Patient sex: M
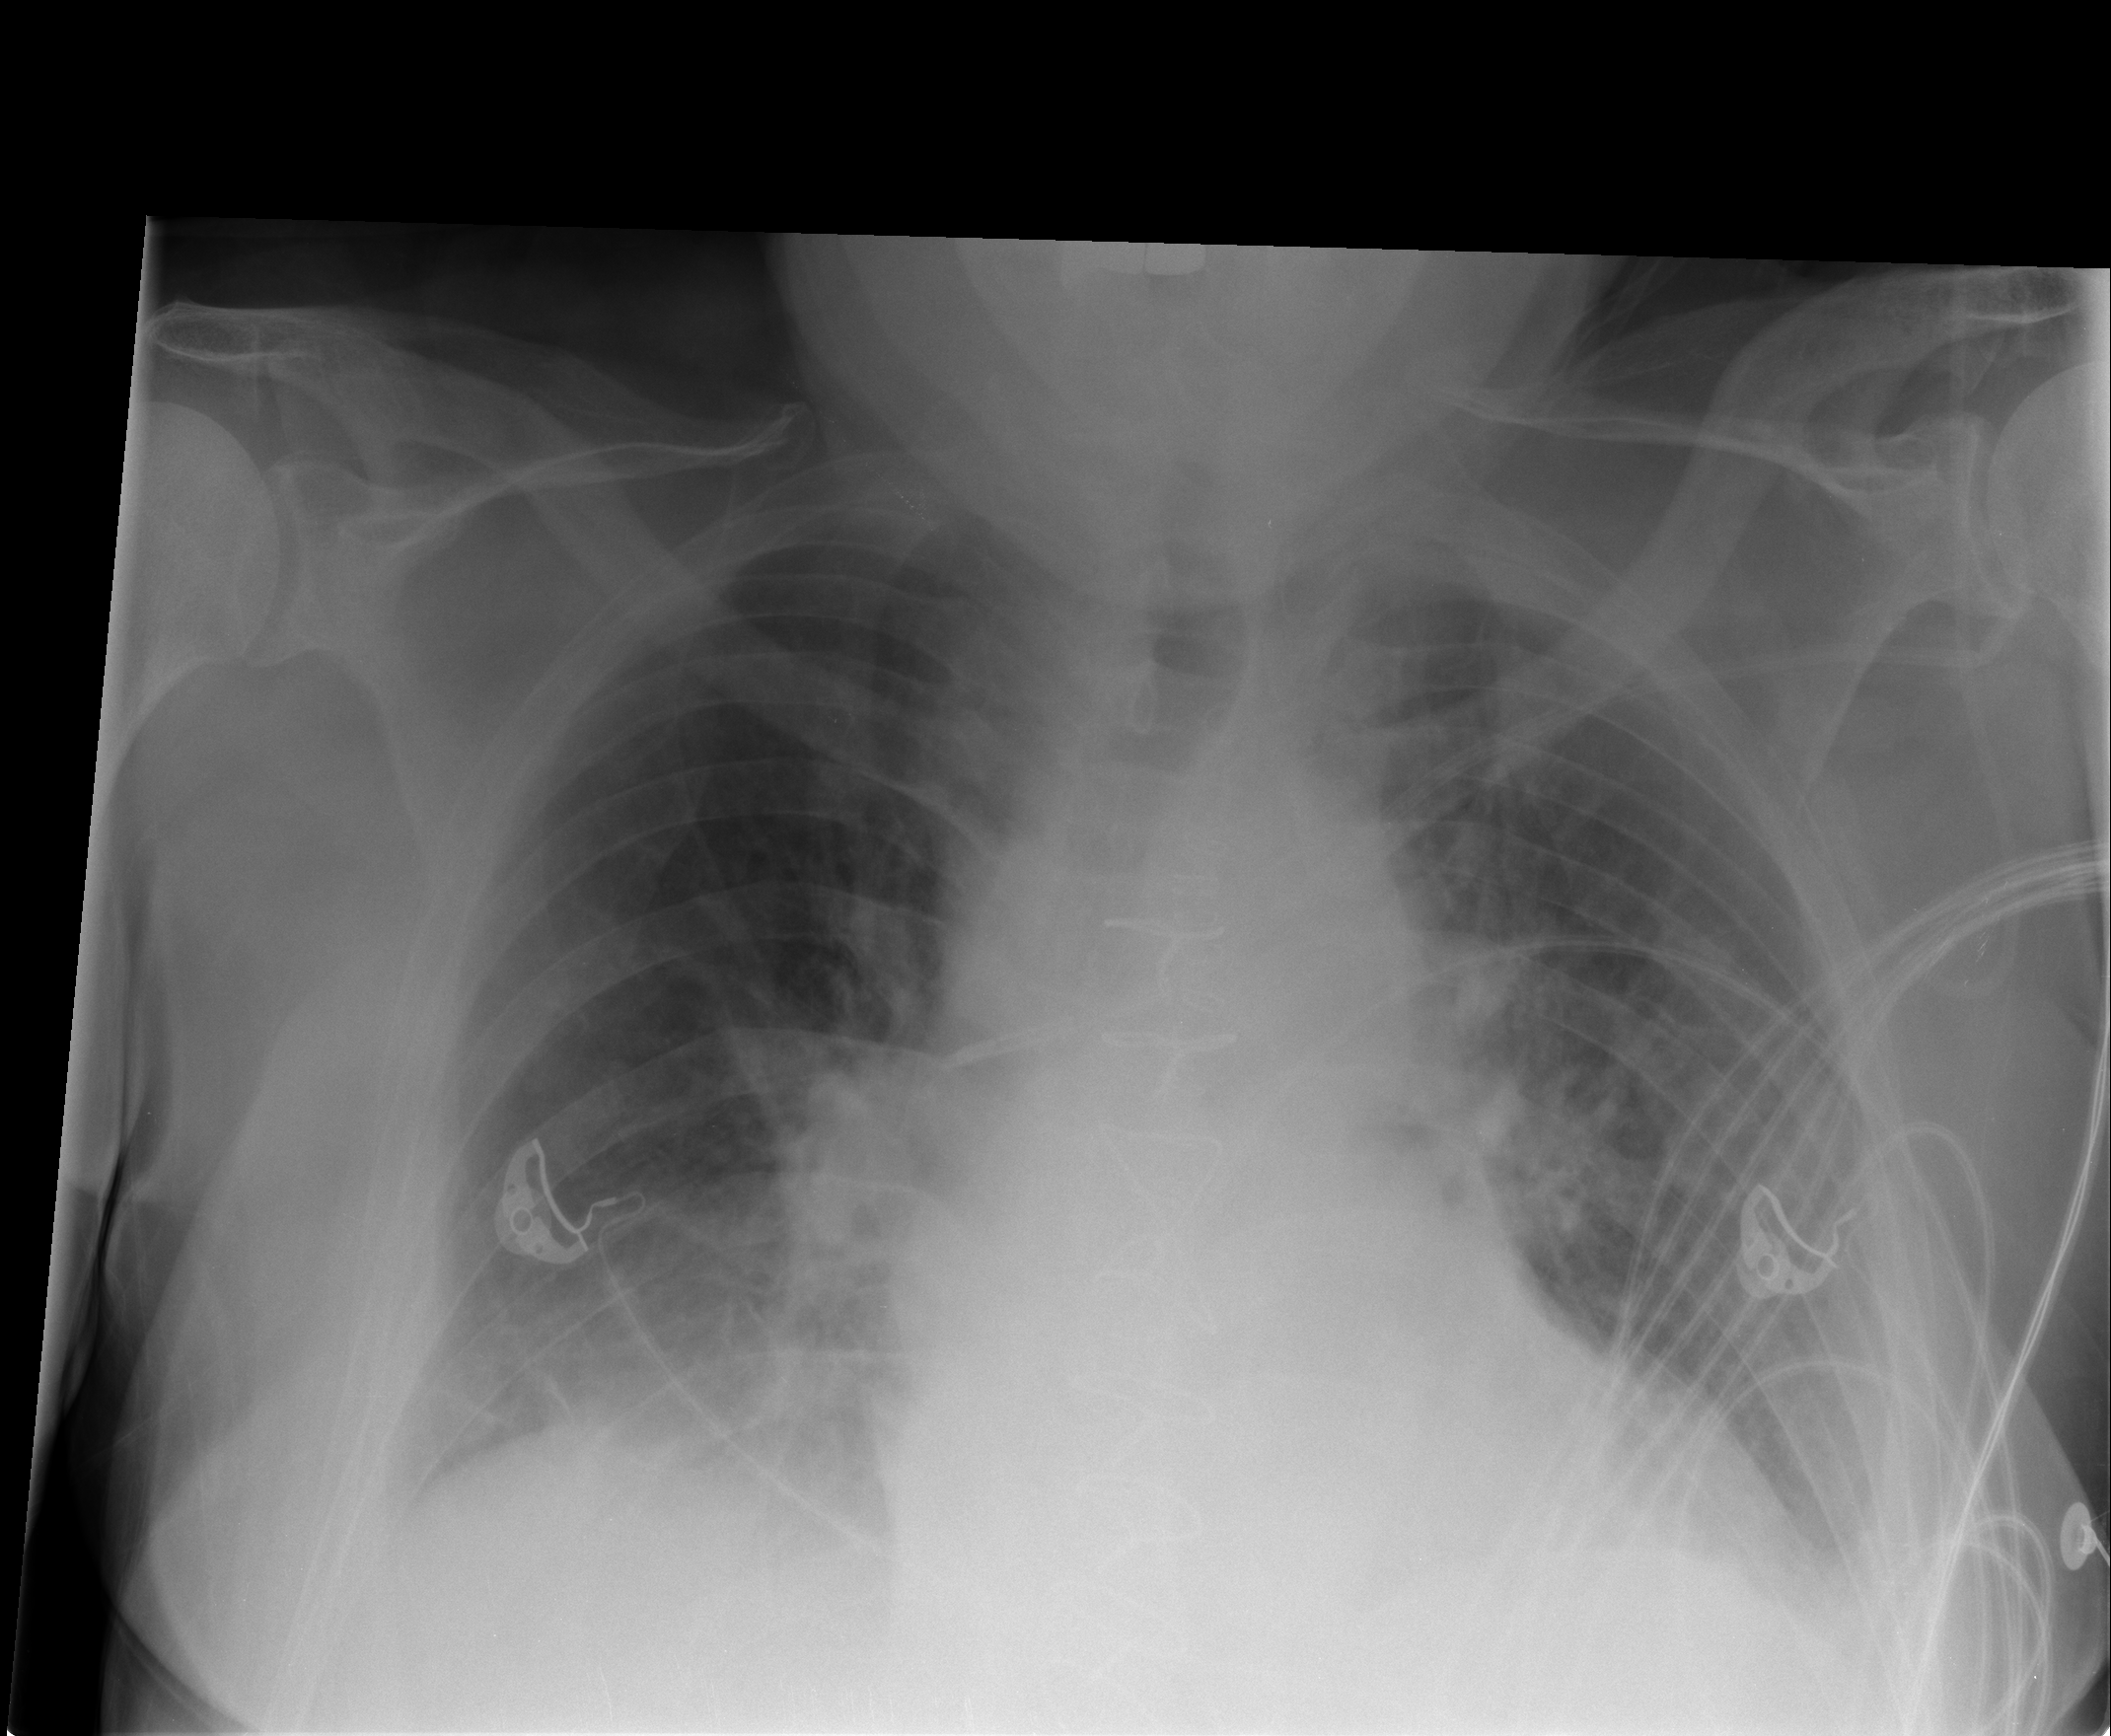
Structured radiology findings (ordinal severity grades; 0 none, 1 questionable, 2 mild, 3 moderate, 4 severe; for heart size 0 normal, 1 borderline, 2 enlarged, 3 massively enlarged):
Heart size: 2
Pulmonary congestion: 2
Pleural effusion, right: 0
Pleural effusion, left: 2
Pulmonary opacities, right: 0
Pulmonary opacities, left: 0
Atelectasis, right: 2
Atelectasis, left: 2